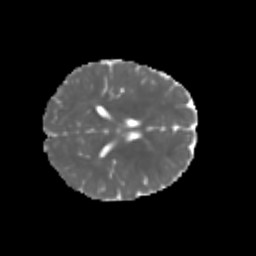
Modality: MD
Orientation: axial
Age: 7
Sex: male
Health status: healthy